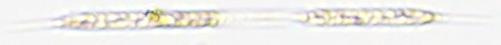
Label: Rhizosolenia